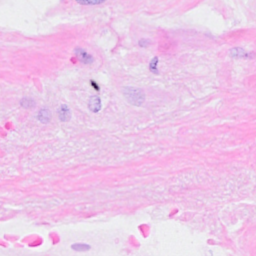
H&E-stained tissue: Breast